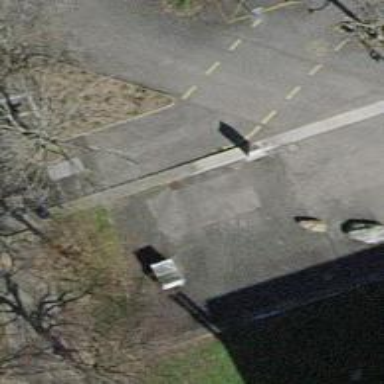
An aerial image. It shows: Bicycle repair station.